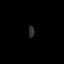
Tissue: prostate
Cell type: T cells
Senescence score: 0.3212
Nuclear area (px): 67
Mean DAPI intensity: 45.134